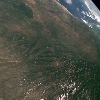
Label: land